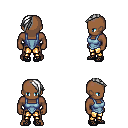
a pixel art fantasy rpg character, male body template, human, dark skin, blue vest, gold greaves, white long mohawk hairstyle, ghillies, four views (front, back, left, right), 2x2 character sprite sheet, small pixel art, hard edges, no anti-aliasing